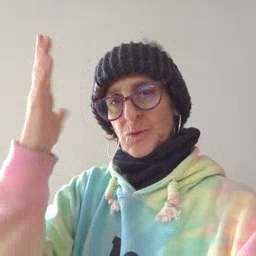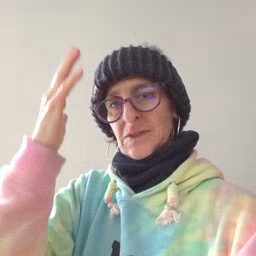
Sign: tree